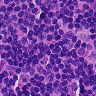
Metastatic tissue present: no